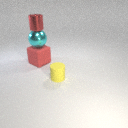
large cyan metal sphere above large red rubber cube